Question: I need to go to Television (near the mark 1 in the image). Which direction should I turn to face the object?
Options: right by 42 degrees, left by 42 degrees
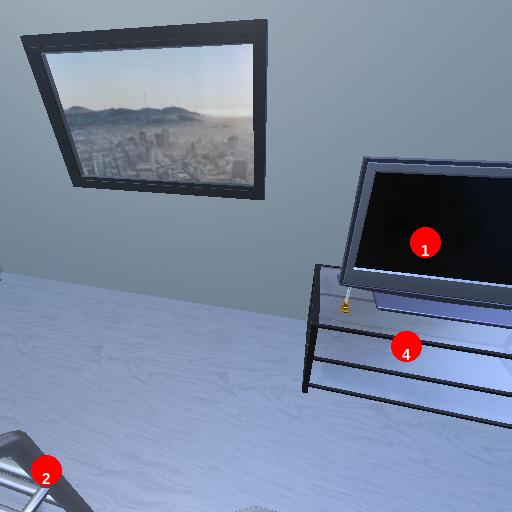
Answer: right by 42 degrees